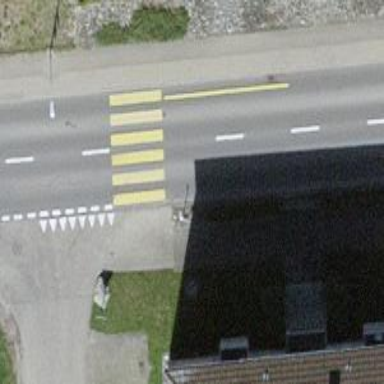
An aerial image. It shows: Uncontrolled zebra crossing with notable zebra markings.